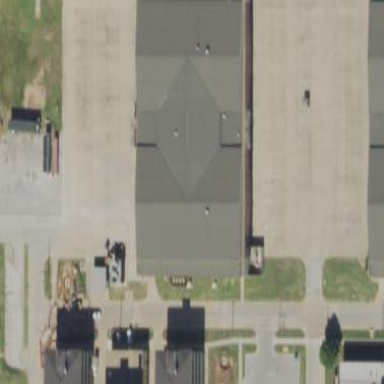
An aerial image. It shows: Hangar building located at airport.